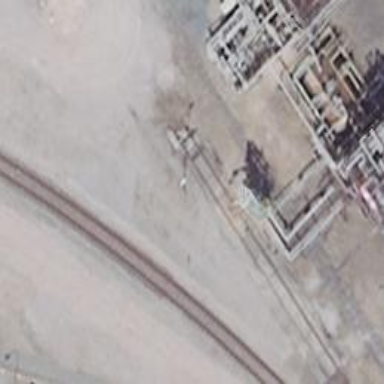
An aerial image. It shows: Railway yard used for servicing trains.